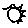
Label: sun